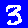
Digit: 3